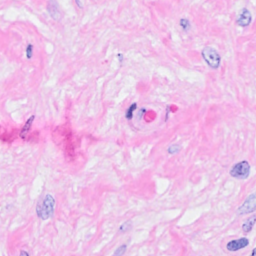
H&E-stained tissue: Breast